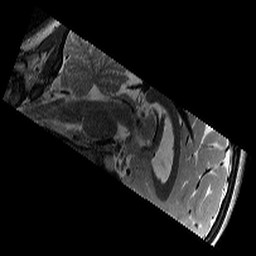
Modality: T2w
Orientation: sagittal
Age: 13
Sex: female
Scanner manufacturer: siemens
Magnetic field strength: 3 T
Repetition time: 9.23 s
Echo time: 0.067 s